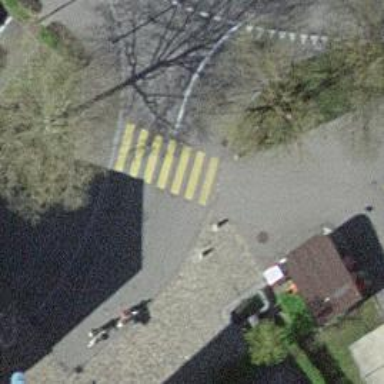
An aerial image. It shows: Residential road with sidewalks on both sides.